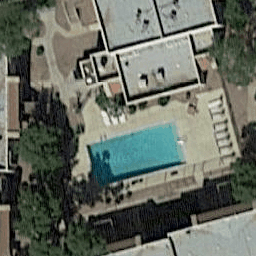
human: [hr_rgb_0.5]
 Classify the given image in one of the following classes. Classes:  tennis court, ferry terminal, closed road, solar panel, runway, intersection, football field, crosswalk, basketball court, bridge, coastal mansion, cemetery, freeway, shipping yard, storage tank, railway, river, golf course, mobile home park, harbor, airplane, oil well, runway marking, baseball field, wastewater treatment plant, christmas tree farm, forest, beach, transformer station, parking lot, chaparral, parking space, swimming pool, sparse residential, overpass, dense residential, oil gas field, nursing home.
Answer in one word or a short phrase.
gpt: swimming pool